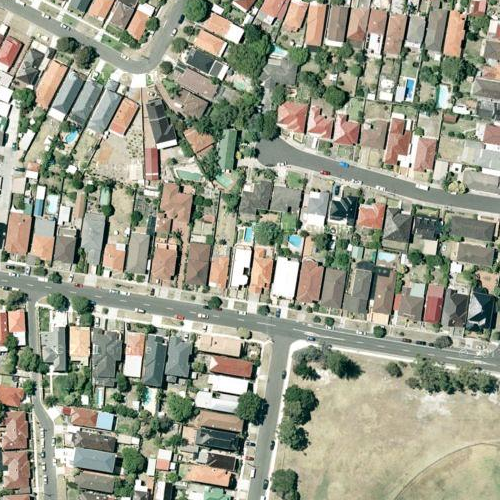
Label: sydney